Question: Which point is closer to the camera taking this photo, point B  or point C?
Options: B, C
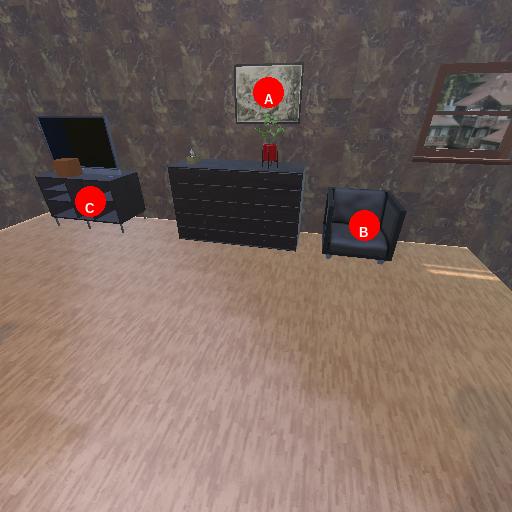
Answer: B